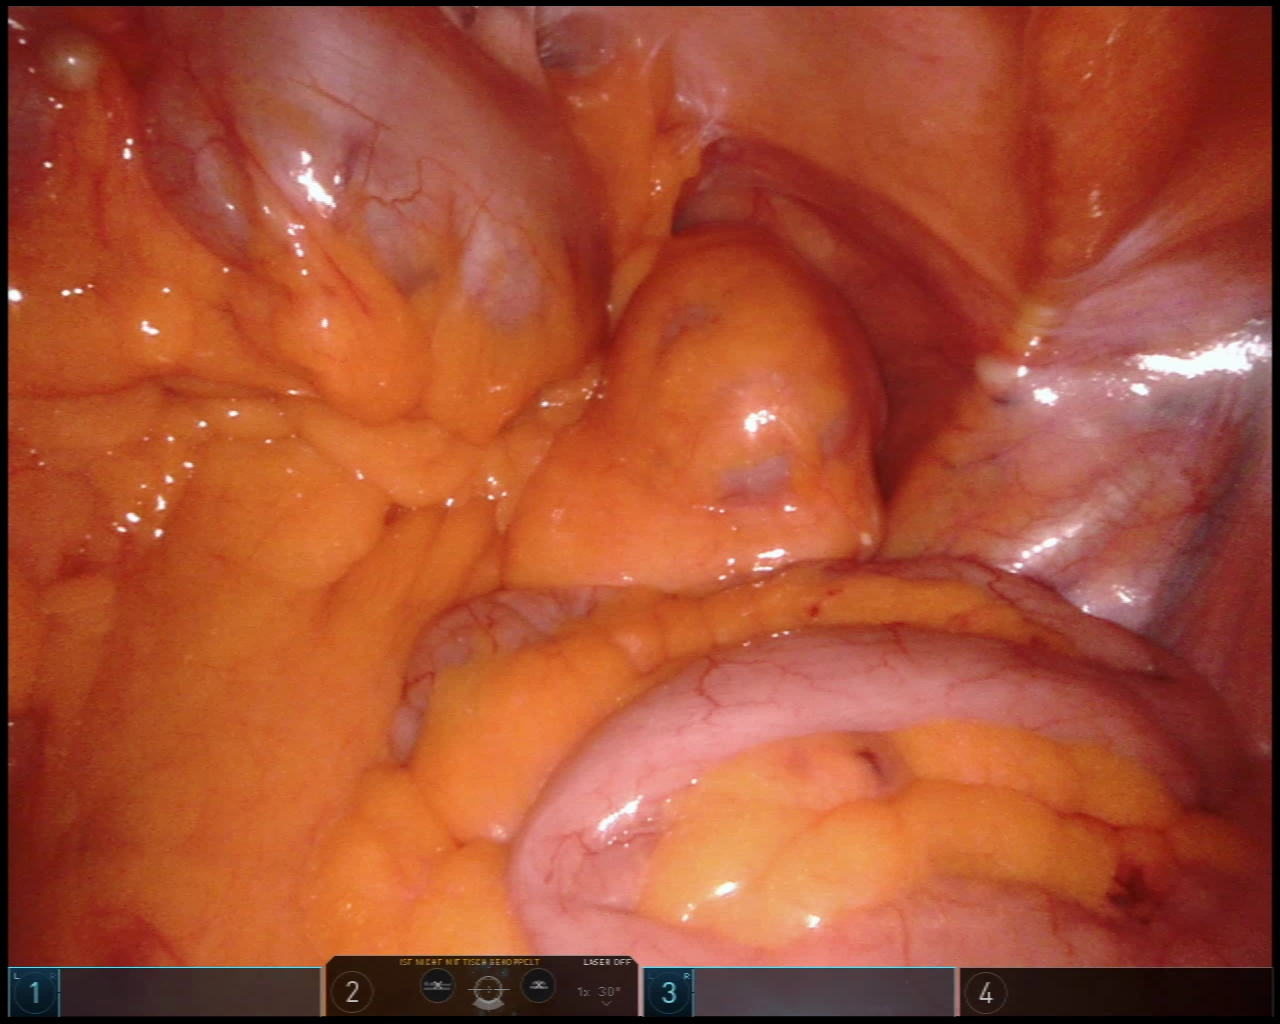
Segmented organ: small_intestine
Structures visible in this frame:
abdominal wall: yes
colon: yes
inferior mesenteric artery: no
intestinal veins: no
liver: no
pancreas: no
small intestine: yes
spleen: no
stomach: no
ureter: no
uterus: no
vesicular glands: no